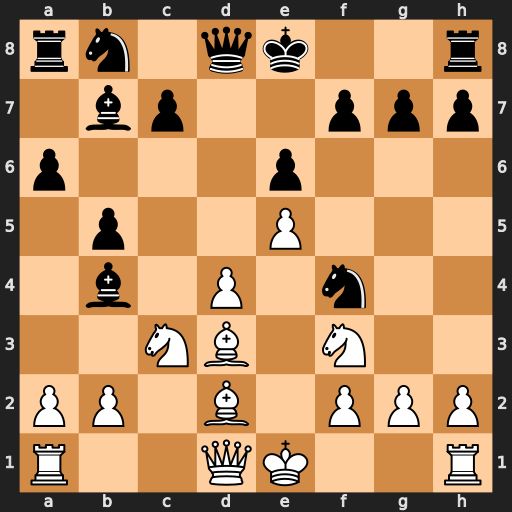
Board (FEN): rn1qk2r/1bp2ppp/p3p3/1p2P3/1b1P1n2/2NB1N2/PP1B1PPP/R2QK2R
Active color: w
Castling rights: KQkq
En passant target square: -
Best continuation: Bxf4 Bxc3+ bxc3